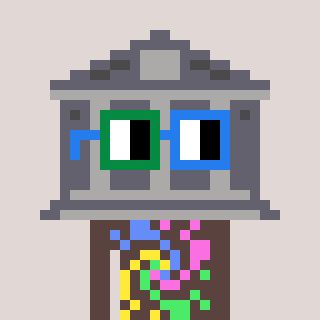
a pixel art character with square green and blue glasses, a bank-shaped head and a darkbrown-colored body on a warm background